Field crop: maize
Growth stage: 2
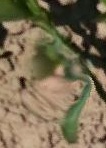
Species: maize